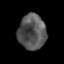
Tissue: prostate
Cell type: Myeloid cells
Senescence score: 0.3429
Nuclear area (px): 950
Mean DAPI intensity: 85.683